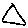
Label: triangle